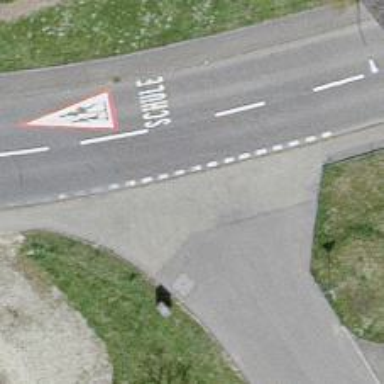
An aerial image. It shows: Sidewalk along the footway.